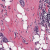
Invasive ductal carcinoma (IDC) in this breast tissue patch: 1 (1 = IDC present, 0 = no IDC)